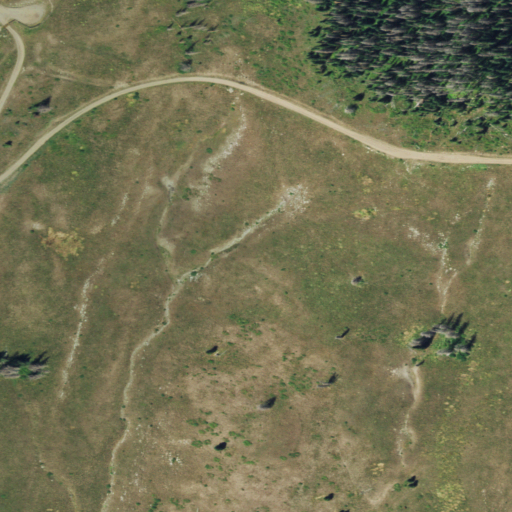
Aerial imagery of plain(s) in Colorado named Runlett Park containing grassland and evergreen forest